Question: My shapefile has some missing values (represented by 'nan') on certain columns (for example, GDP). When plotting without dealing with those missing values, the legend shows like this:

which is not what I want.
So, I replace the missing values with a string "missing", then redo the plotting. Not surprisingly, I got the error message saying that 'TypeError: '<' not supported between instances of 'str' and 'float''.
My questions are: 1. how does Geopandas treat missing values? Does it store the missing values in a string or some other types of data? 2. How can I keep those missing values and redo the plotting with the legend label show the missingness?
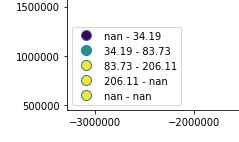
Answer: '''
import numpy as np
import matplotlib.pyplot as plt
import geopandas as gpd
import pysal.viz.mapclassify as mc
from matplotlib.colors import rgb2hex
from matplotlib.colors import ListedColormap
plt.style.use('seaborn')
gdf = gpd.read_file(gpd.datasets.get_path('naturalearth_lowres'))
# generate random data
gdf['random'] = np.random.normal(100, 10, len(gdf))
# assign missing values
gdf.loc[np.random.choice(gdf.index, 40), 'random'] = np.nan
'''
The basic idea here is to create a category/string column based on the categorization method (e.g., quantiles, percentiles, etc.) you want to use for your numberical data. After that, we plot that string column so that we can pass a customized colormap (with a grey color to represent missing values).
'''
# categorize the numerical column
k = 5
quantiles = mc.Quantiles(gdf.random.dropna(), k=k)
gdf['random_cat'] = quantiles.find_bin(gdf.random).astype('str')
gdf.loc[gdf.random.isnull(), 'random_cat'] = 'No Data'
# add grey to a colormap to represent missing value
cmap = plt.cm.get_cmap('Blues', k)
cmap_list = [rgb2hex(cmap(i)) for i in range(cmap.N)]
cmap_list.append('grey')
cmap_with_grey = ListedColormap(cmap_list)
# plot map
fig, ax = plt.subplots(figsize=(12, 10))
gdf.plot(column='random_cat', edgecolor='k', cmap=cmap_with_grey,
legend=True, legend_kwds=dict(loc='center left'),
ax=ax)
# get all upper bounds in the quantiles category
upper_bounds = quantiles.bins
# get and format all bounds
bounds = []
for index, upper_bound in enumerate(upper_bounds):
if index == 0:
lower_bound = gdf.random.min()
else:
lower_bound = upper_bounds[index-1]
bound = f'{lower_bound:.2f} - {upper_bound:.2f}'
bounds.append(bound)
# get all the legend labels
legend_labels = ax.get_legend().get_texts()
# replace the numerical legend labels
for bound, legend_label in zip(bounds, legend_labels):
legend_label.set_text(bound)
'''
<URL>
You may want to take a look at the following posts:
<URL>
<URL>
<URL>
<URL>
---
'0.8.1':
You can now simply pass a 'missing_kwds' arg in the plot function:
'''
fig, ax = plt.subplots(figsize=(12, 10))
missing_kwds = dict(color='grey', label='No Data')
gdf.plot(column='random', scheme='Quantiles', k= 5,
legend=True, legend_kwds=dict(loc='center left'),
missing_kwds=missing_kwds, ax=ax)
'''